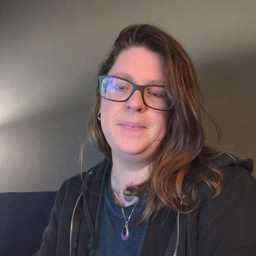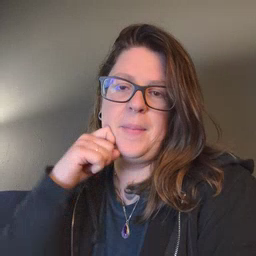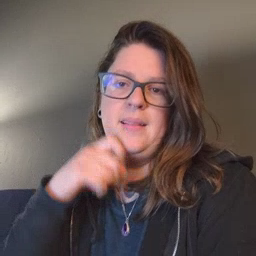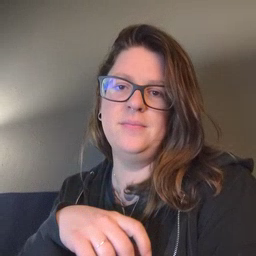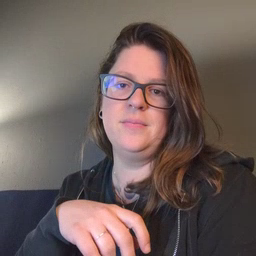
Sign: apple